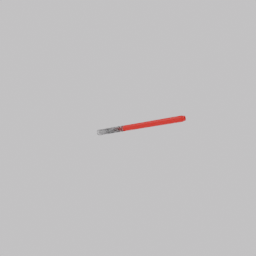
Label: tools